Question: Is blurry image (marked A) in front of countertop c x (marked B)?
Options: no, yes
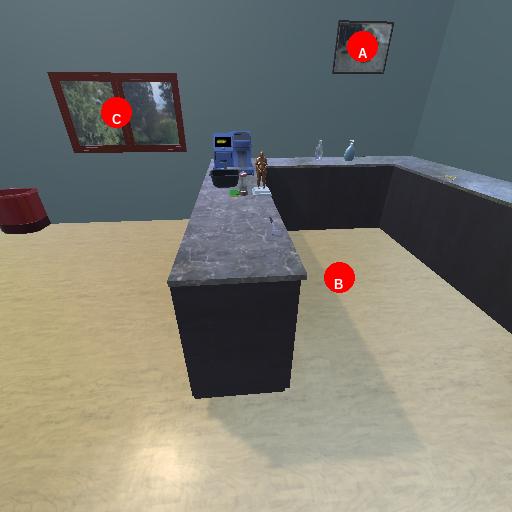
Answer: no